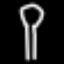
Label: fork